Interaction volume radius: 5 \u00c5
Interaction volume height: 15 \u00c5
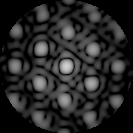
Disorder parameter: 0.2827